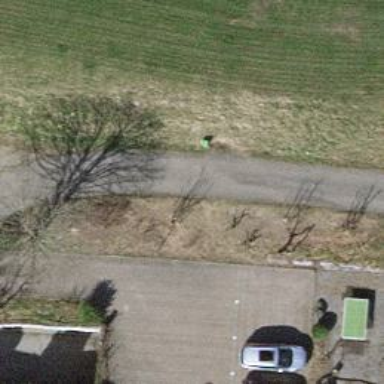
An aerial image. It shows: Urban tree adds touch of nature to the surroundings.